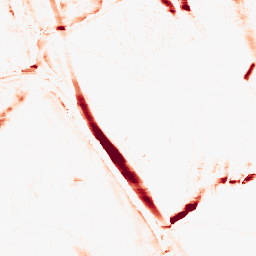
Category: morphological
Decomposition family: morphological_ellipse
Decomposition parameters: operation: opening
width: 5
height: 20
Upsampling method: regularized
Upsampling parameters: scale: 2
lambda_reg: 0.01
Upsampling scale: 2